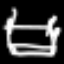
Label: bed